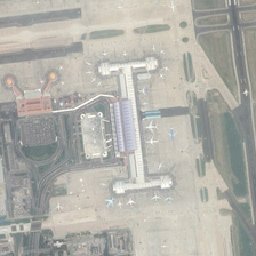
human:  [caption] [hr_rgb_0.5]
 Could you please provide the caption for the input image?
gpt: The White House is an airport.

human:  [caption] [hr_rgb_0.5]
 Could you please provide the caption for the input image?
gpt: The plane was parked on the apron for nothing.

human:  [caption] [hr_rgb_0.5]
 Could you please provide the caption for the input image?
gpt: The plane was parked on the white paint apron.

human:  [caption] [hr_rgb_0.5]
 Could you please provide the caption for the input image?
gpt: The White House is the airport.

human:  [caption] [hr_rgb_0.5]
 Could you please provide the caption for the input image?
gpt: The plane was parked white on the apron.